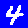
Digit: 4